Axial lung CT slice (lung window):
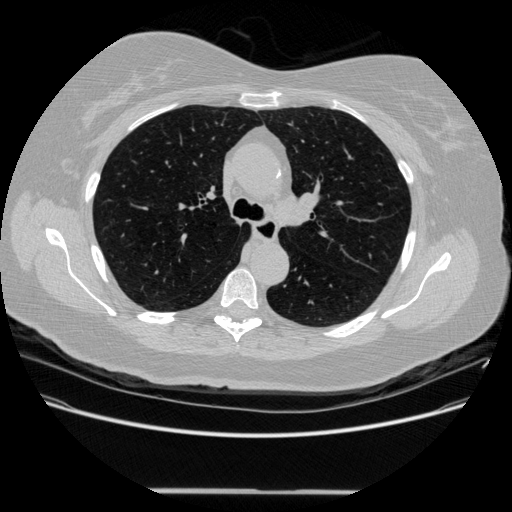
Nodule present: no